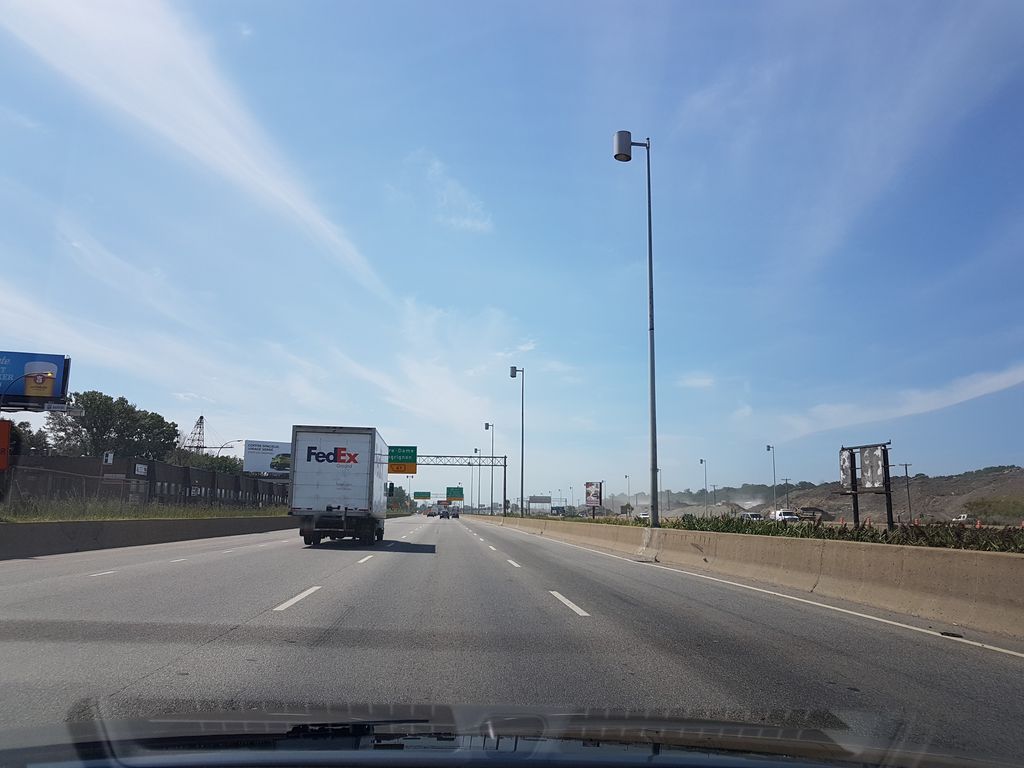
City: montreal